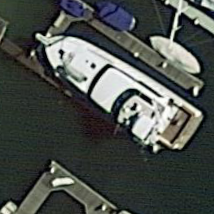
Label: Civil_yacht